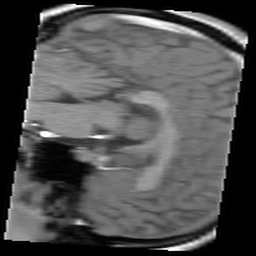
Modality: FLASH
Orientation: sagittal
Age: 20
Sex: female
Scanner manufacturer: siemens
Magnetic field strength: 3 T
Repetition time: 0.245 s
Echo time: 0.0026 s